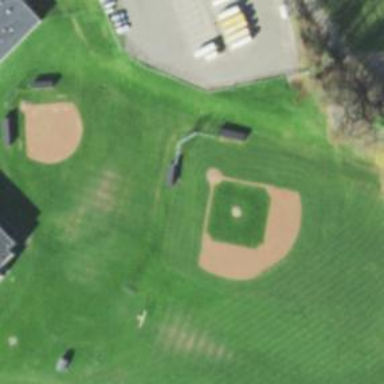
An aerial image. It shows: Baseball pitch for leisure land.